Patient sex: F
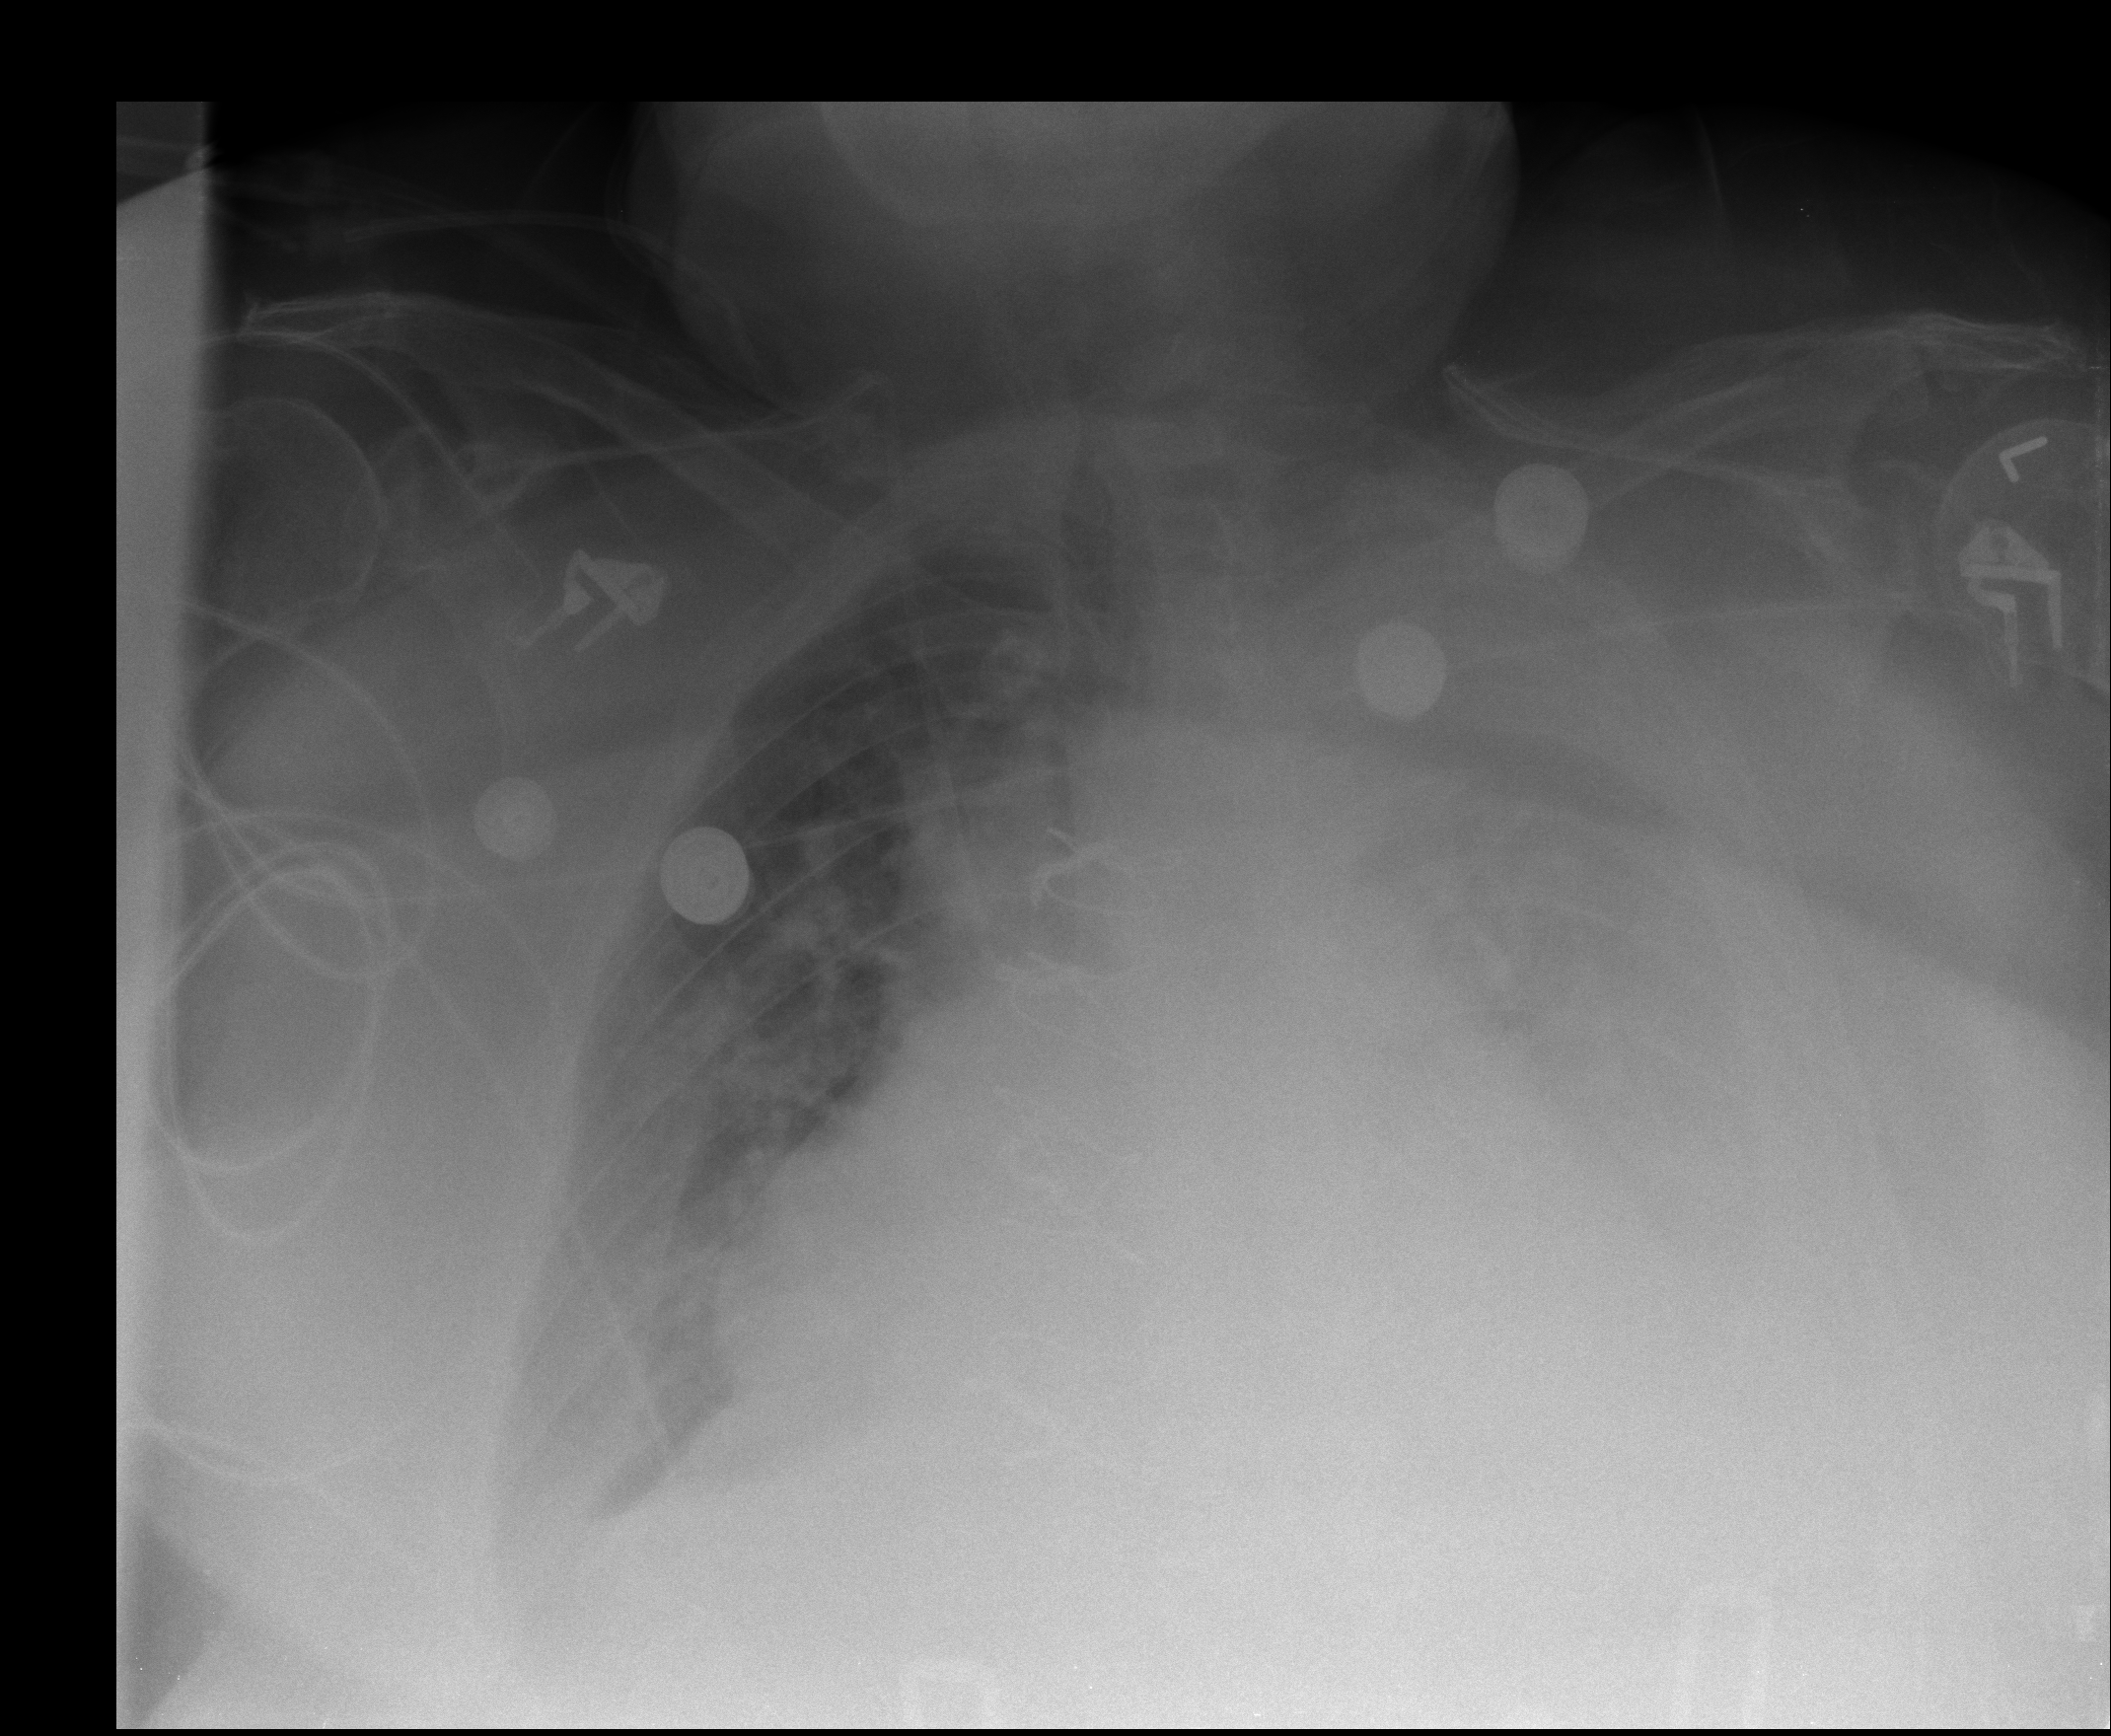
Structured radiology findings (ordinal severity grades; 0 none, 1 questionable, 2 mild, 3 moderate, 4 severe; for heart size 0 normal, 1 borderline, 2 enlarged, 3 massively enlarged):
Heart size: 3
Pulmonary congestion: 2
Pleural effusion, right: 2
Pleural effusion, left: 3
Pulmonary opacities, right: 0
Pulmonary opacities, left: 0
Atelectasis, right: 2
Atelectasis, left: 3